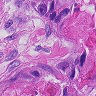
Metastatic tissue present: yes